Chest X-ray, PA view. Patient: 52 years old, sex F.
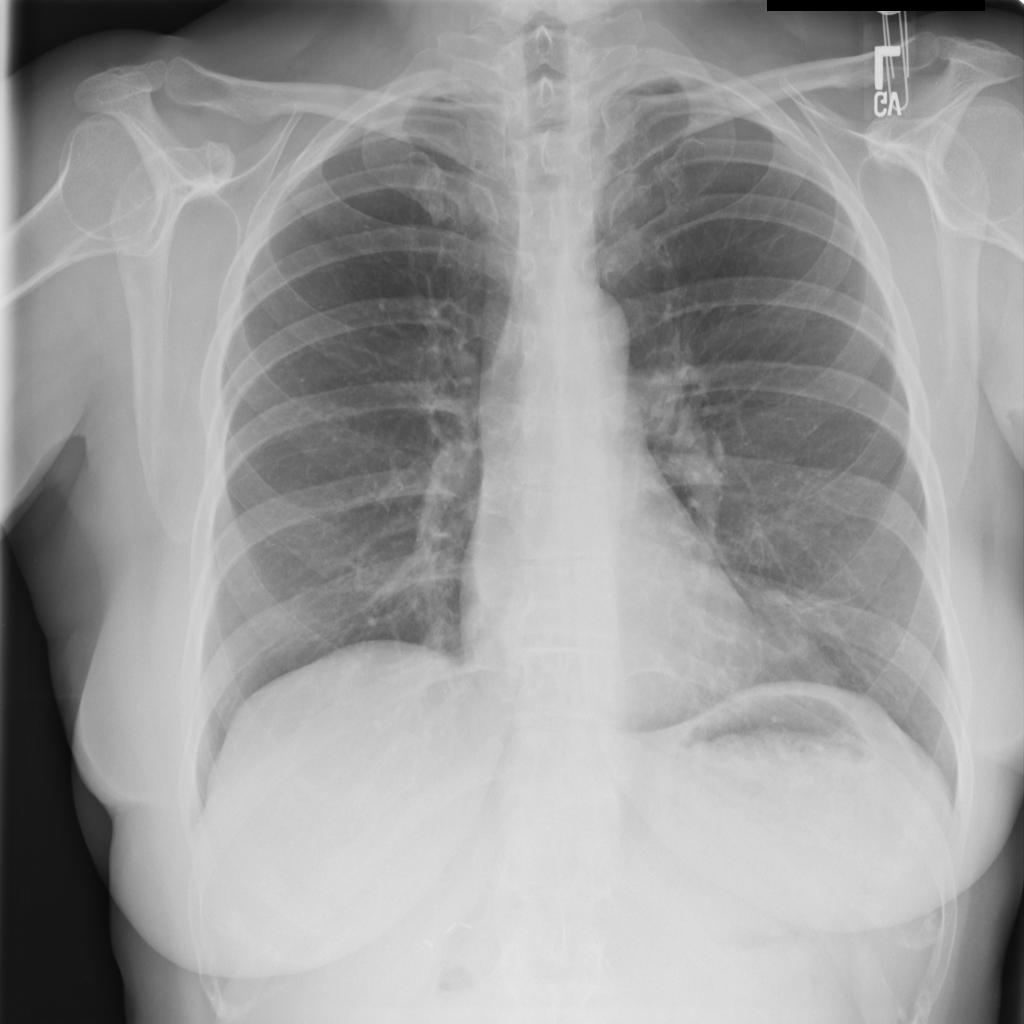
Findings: Atelectasis, Fibrosis